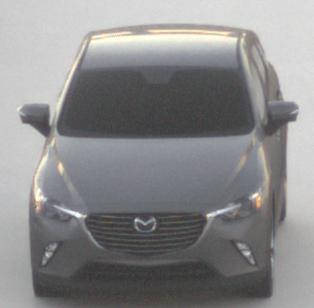
Make: Mazda
Model: CX-3 SKYACTIV-G 120
Detailed model: CX-3 (DK)
Model produced from: 2015/06
Model produced until: 2018/06
Doors: 5
Color: gray
Road condition: dry road
Daytime: sunrise or sunset
Contrast: low contrast